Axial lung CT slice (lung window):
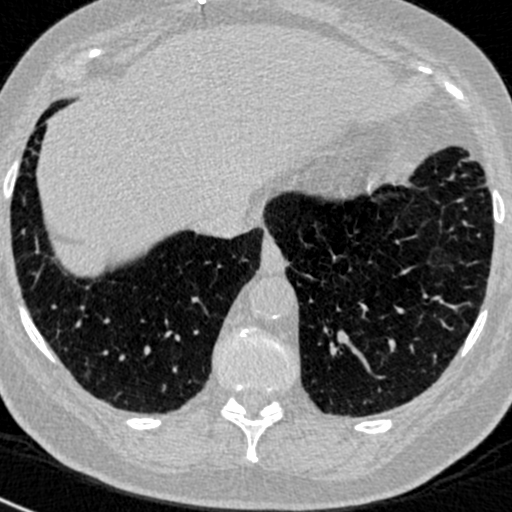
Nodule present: no